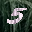
Label: 5